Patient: sex F, age 62
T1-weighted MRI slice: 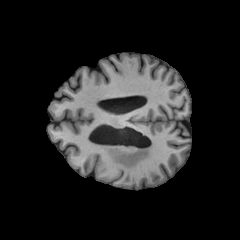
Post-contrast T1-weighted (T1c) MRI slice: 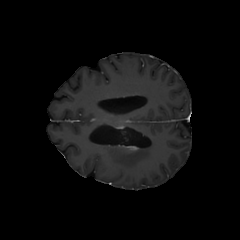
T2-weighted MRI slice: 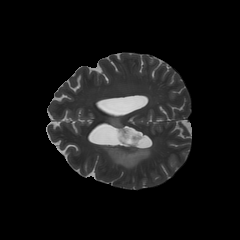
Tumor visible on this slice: yes
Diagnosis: Glioblastoma, IDH-wildtype
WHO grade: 4